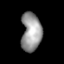
Tissue: lung
Cell type: T cells
Senescence score: 0.5443
Nuclear area (px): 760
Mean DAPI intensity: 151.292